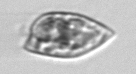
Label: Prorocentrum_dentatum